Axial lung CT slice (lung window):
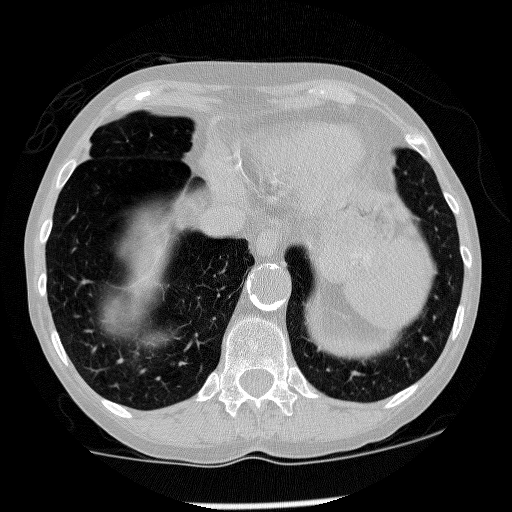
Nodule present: no